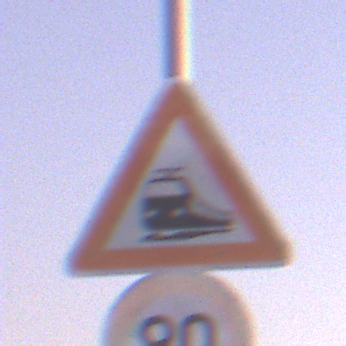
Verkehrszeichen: Bahnuebergang
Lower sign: Geschwindigkeit80
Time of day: Dawn
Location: Outdoor (RoadRail)
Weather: Clear
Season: NotSpecified
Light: Natural